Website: lowes
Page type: customer-info-address
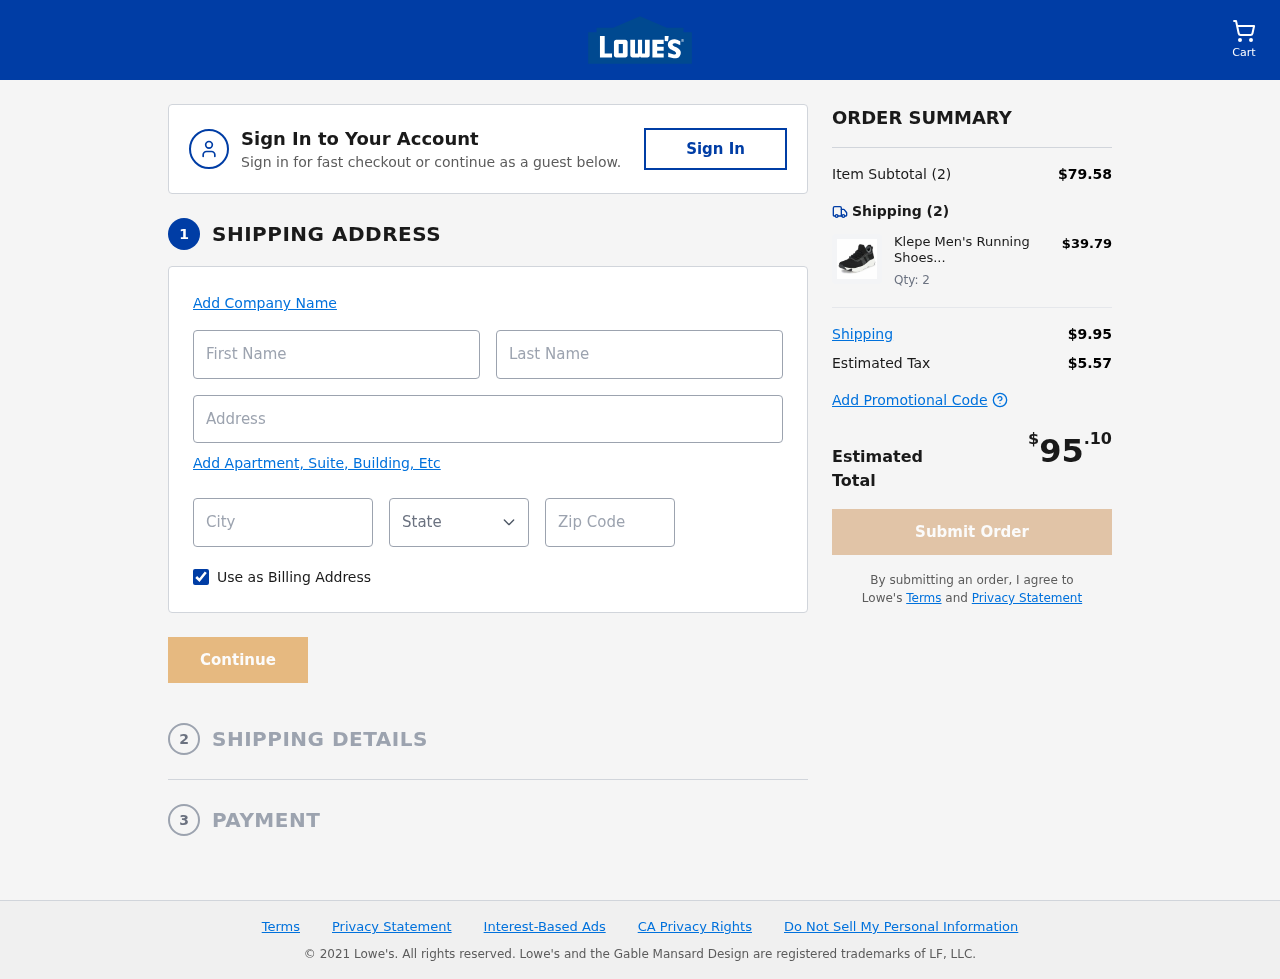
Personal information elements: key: PII_CITY
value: Port Eric
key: PII_FIRSTNAME
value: Stacy
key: PII_LASTNAME
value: Johnston
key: PII_POSTCODE
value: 76464
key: PII_STATE_ABBR
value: NJ
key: PII_STREET
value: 404 Cox Prairie Apt. 972
Product elements: key: PRODUCT1_NAME
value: Klepe Men's Running Shoes-8 UK (40 EU) (7 US) (KP031/BLK)
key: PRODUCT1_PRICE
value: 39.79
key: PRODUCT1_QUANTITY
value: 2
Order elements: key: ORDER_NUM_ITEMS
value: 2
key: ORDER_SUBTOTAL
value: $79.58
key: ORDER_NUM_ITEMS2
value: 2
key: ORDER_SHIPPING_COST
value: $9.95
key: ORDER_TAX
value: $5.57
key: ORDER_TOTAL
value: $95.10